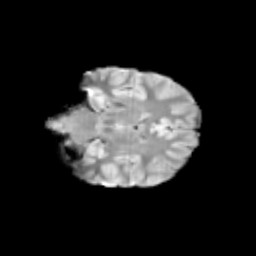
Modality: T2w
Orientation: coronal
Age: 12
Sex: female
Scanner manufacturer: siemens
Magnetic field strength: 3 T
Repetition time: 3.8 s
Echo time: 0.07 s